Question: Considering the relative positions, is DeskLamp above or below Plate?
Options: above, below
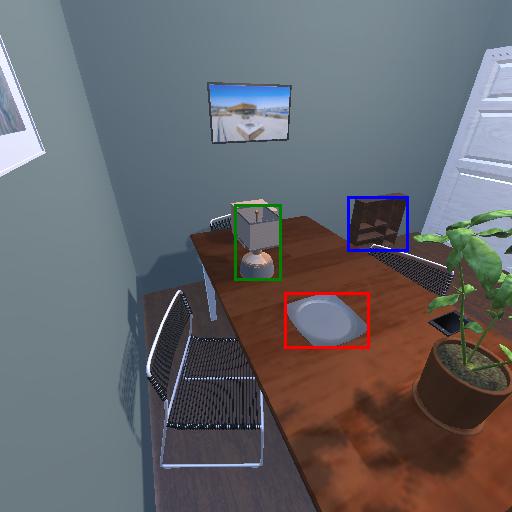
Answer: above